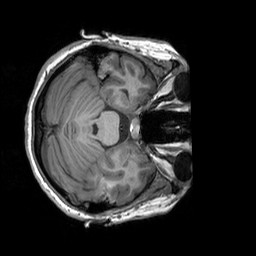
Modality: T1w
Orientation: axial
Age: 20
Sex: female
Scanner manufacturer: siemens
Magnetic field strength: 3 T
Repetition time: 2.3 s
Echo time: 0.00303 s